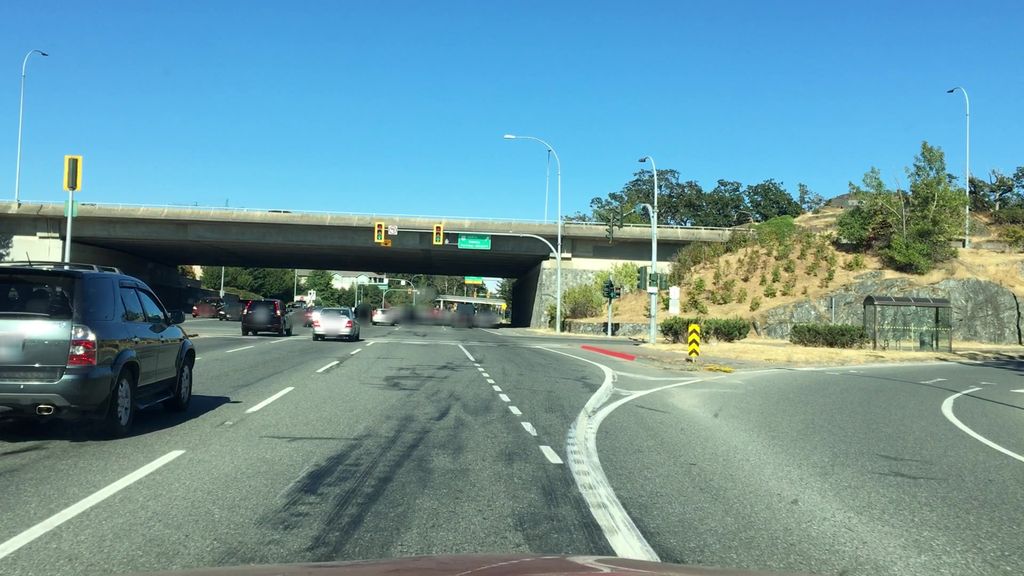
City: victoria